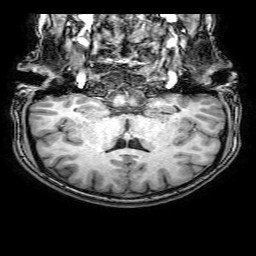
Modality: T1w
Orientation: sagittal
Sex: female
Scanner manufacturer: philips
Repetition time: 0.008101 s
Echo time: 0.0037 s